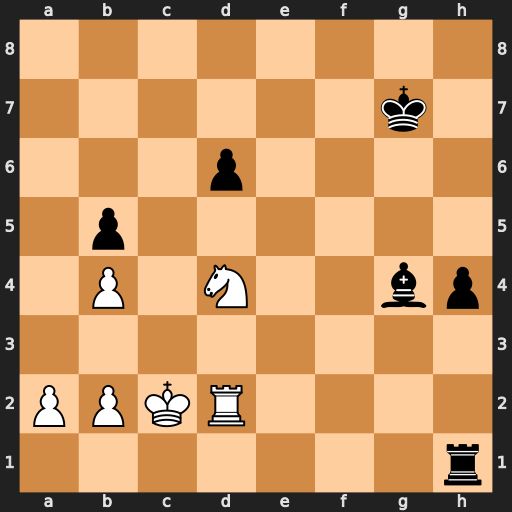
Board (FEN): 8/6k1/3p4/1p6/1P1N2bp/8/PPKR4/7r
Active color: w
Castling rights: -
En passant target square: -
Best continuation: Rg2 Kf6 Rxg4